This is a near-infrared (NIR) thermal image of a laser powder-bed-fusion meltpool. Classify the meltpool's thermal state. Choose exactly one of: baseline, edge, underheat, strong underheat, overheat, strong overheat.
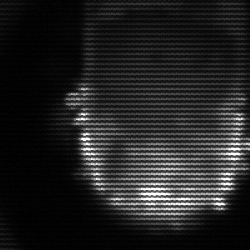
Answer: baseline